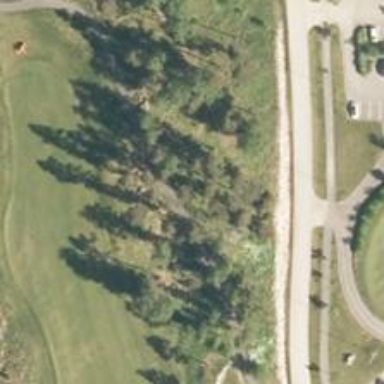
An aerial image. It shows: Path for both roads and golfers.